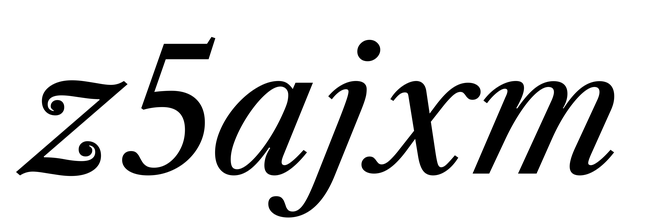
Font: LibreCaslonText-Italic_Italic